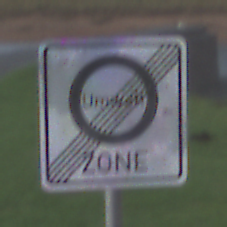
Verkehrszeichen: EndeUmweltzone
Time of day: SunriseSunset
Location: Outdoor (RoadRail)
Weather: PartlyCloudy
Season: NotSpecified
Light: Natural